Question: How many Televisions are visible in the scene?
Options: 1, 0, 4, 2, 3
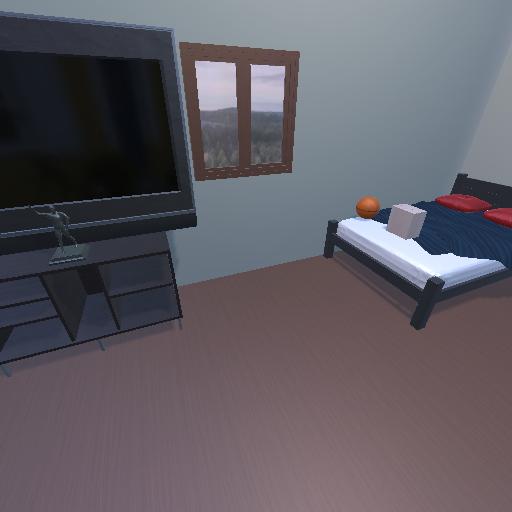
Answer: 1